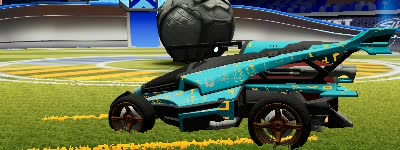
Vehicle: aftershock